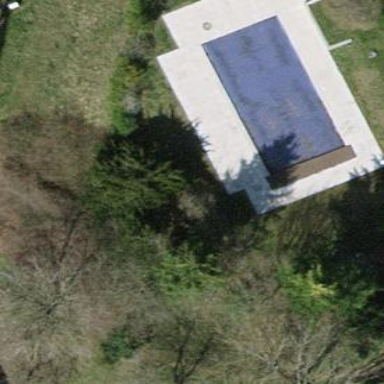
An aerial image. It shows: Swimming pool located in leisure land.